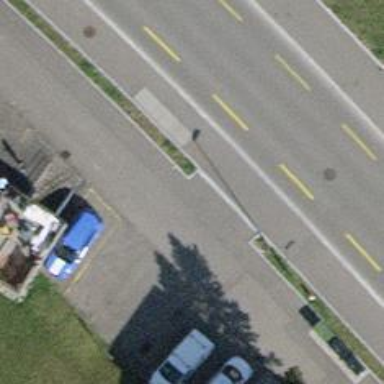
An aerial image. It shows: Road serving as parking aisle.